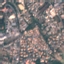
Label: Residential